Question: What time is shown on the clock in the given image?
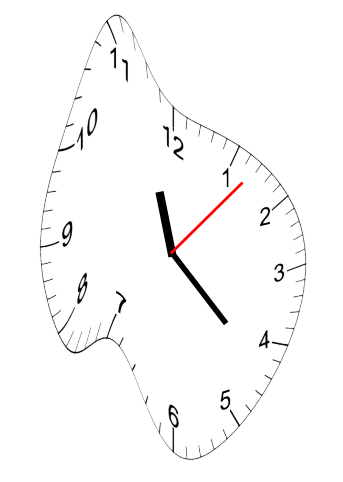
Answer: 11:22:07